Field crop: maize
Growth stage: 2
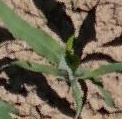
Species: maize